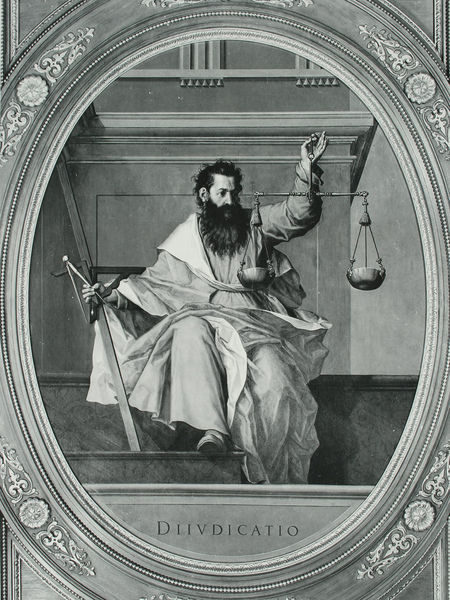
Titel: Wahl und Entscheidung, Diiudicatio (Entscheidung)
Künstler: Peter Candid
Standort: München
Institution: Residenz, Trierzimmer
Schlagwörter: fuß, gemälde, gott, hand, mann, schatten, umhang, weiß, dreieck, sitzen, bewegung, blume, blumen, ellbogen, grau, haar, kleid, licht, ohr, raum, schwarz, säule, zeichnung, blick, blüten, gebäude, gürtel, haus, tuch, ornament, bart, gericht, richter, wand, architektur, arm, augen, falten, halten, mensch, rahmen, sockel, vollbart, bild, instrument, portrait, porträt, feld, gewand, haare, pose, sitzend, renaissance, tugend, kreis, oval, rund, tondo, schrift, leiste, perspektive, stab, gewicht, loge, pilaster, treppe, lanze, inschrift, dekor, ornamente, sitzt, verzierung, stuck, balken, stufe, stufen, podest, knie, foto, fotografie, photographie, punkte, waage, wage, philosoph, medaillon, schwarzweiss, titel, lithografie, schwert, wägen, schuh, allegorie, personifikation, photo, gerechtigkeit, justiz, halbprofil, hubi, jesus, toga, zentral, wächter, heiliger, fresko, siegel, schu, lineal, emblem, kupferstich, weiser, latte, foro, wiegen, justizia, schwere, maßstab, architekt, winkel, okulus, latein, lünette, mathematik, maß, messlatte, mechanik, sinnbild, urteil, gleichgewicht, baumeister, zirkel, geodreieck, winkelmaß, gleich, geräte, freimaurer, attribute, gewnd, grissaille, stuckatur, deckenbild, iustitia, gleichnis, waagschale, langer bart, physik, recht, rechnen, waagschalen, ausgeglichenheit, begäude, deus, diiudicatio, diiudication, diivdicatio, dliudicatio, entscheid, gewichtigkeit, justicia, teppen, waagw, wagschale, winkle, rechtsprechung, peron, rah,en, iudicatio, gleicj, sietzt, de sotto in su, judicatio, buchstaten